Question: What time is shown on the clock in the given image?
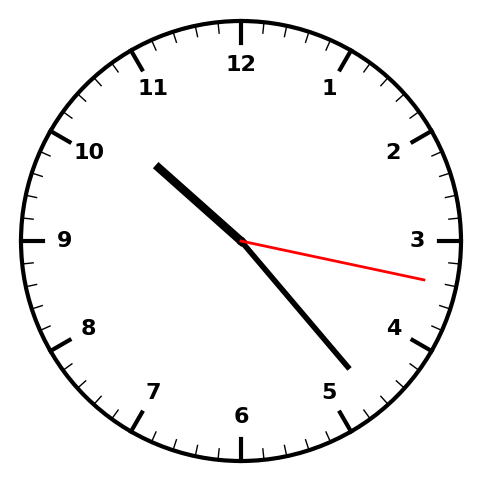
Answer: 10:23:17